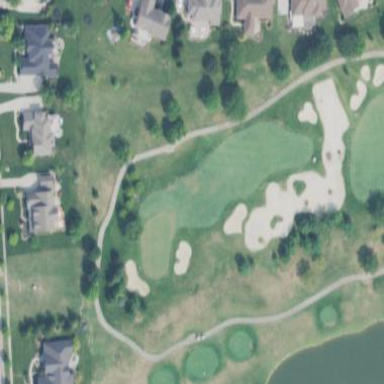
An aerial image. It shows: Grassy area designated as golf fairway.